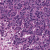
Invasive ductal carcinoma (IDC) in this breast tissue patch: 1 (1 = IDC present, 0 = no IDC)